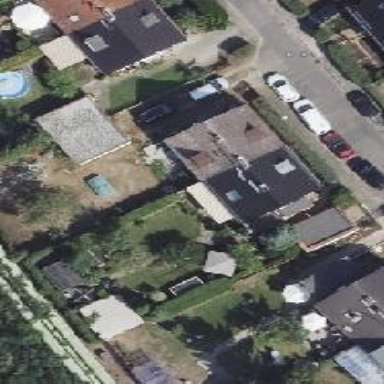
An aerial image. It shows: Semidetached house with gabled roof.